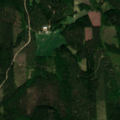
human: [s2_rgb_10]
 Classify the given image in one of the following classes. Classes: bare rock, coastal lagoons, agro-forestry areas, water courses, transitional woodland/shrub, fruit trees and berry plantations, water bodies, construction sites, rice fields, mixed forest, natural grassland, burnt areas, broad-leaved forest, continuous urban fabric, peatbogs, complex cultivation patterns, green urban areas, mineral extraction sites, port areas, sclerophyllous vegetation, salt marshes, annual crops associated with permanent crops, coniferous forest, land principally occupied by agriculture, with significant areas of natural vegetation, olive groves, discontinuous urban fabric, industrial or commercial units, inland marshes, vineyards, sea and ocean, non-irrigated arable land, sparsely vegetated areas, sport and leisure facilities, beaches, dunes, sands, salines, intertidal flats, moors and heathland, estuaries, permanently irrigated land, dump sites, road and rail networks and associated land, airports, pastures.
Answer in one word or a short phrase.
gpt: coniferous forest, transitional woodland/shrub